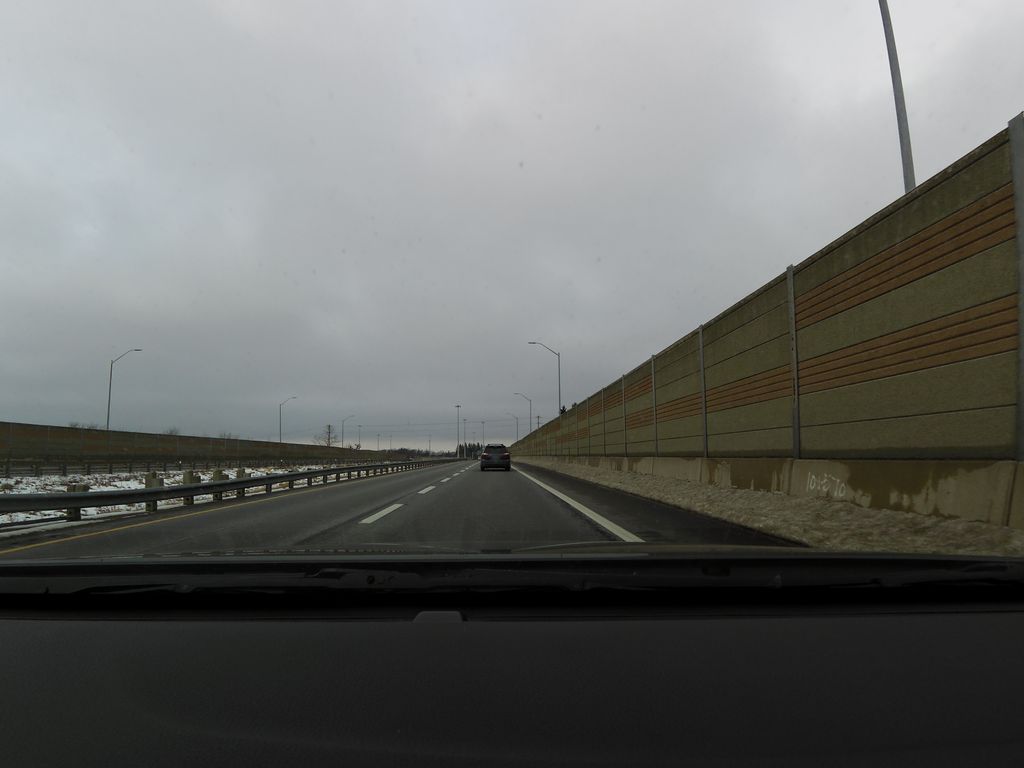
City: hamilton